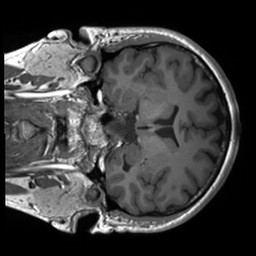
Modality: T1w
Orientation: coronal
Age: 27
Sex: male
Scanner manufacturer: siemens
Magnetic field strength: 3 T
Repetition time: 1.8 s
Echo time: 0.00232 s